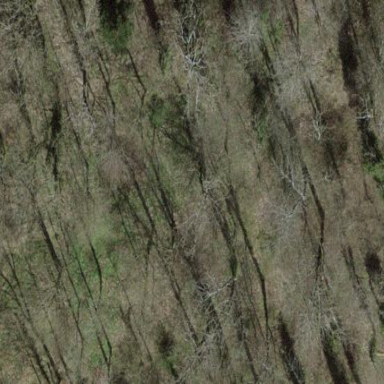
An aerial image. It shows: Forest area.